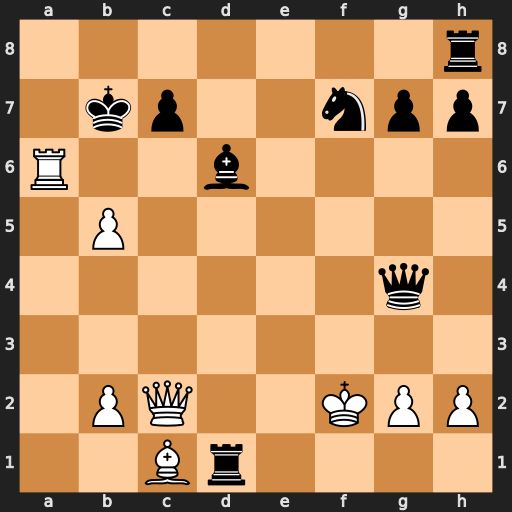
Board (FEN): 7r/1kp2npp/R2b4/1P6/6q1/8/1PQ2KPP/2Br4
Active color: w
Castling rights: -
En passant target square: -
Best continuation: Qc6+ Kc8 Ra8#